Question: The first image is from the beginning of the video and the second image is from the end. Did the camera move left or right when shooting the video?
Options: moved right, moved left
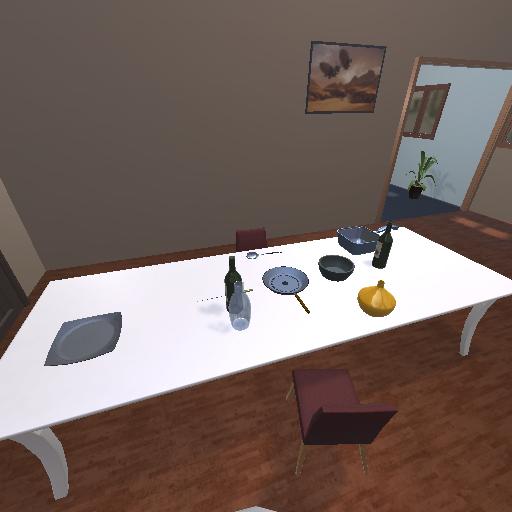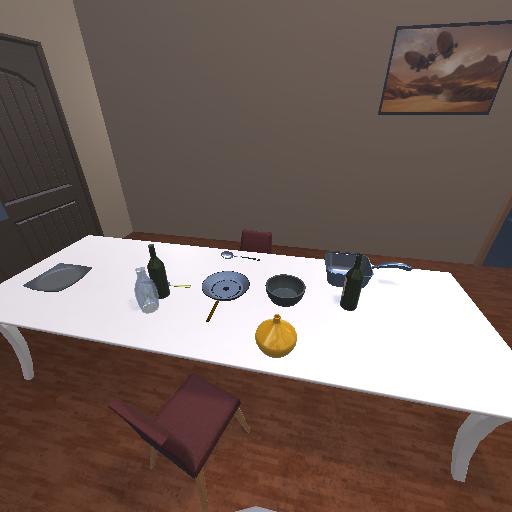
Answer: moved right